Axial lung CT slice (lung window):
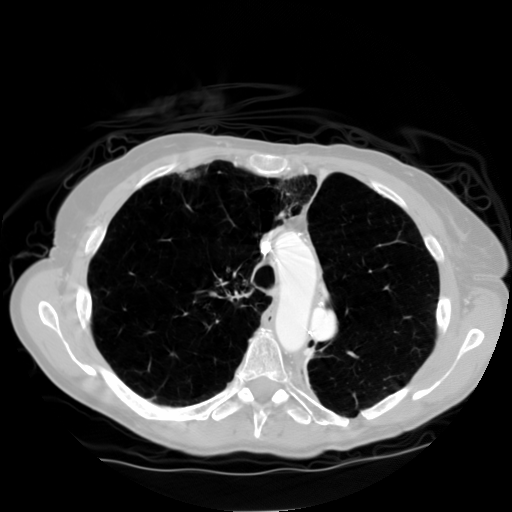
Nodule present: no